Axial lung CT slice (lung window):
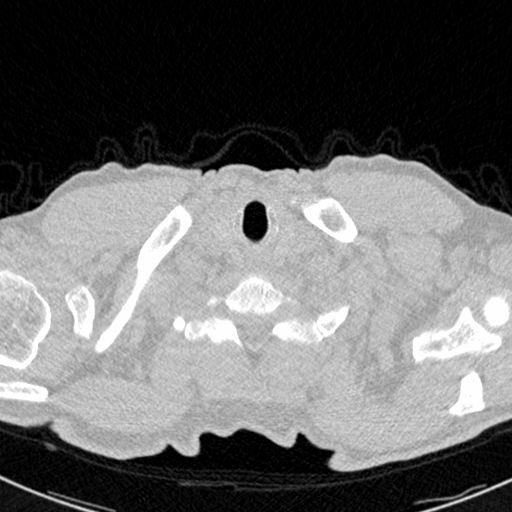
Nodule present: no